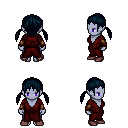
a pixel art fantasy rpg character, female body template, dark elf, purple skin, red robe, metal pants, raven twin-tailed hairstyle, leather bracers, maroon shoes, four views (front, back, left, right), 2x2 character sprite sheet, small pixel art, hard edges, no anti-aliasing